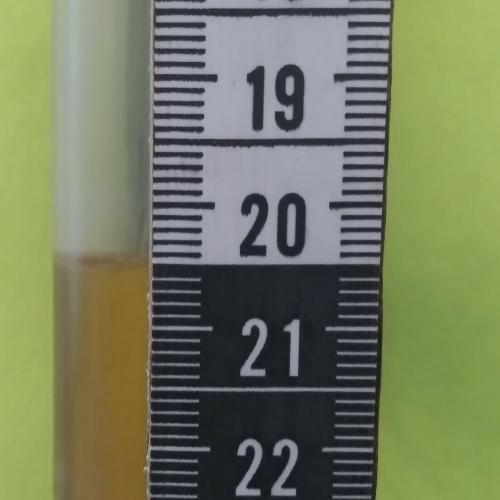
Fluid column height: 20.5 cm